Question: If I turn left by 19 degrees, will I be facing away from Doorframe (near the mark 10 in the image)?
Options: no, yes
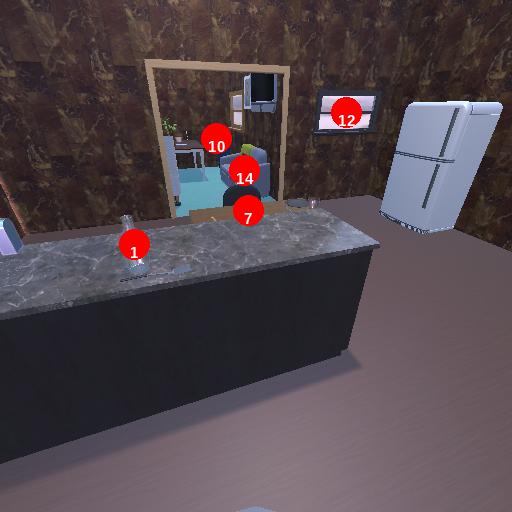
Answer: no